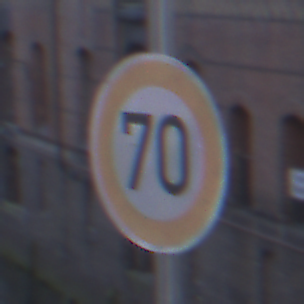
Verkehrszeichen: Geschwindigkeit70
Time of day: SunriseSunset
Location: Outdoor (Urban)
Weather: Clear
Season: NotSpecified
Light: Natural